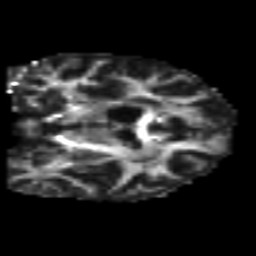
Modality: FA
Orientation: coronal
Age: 53
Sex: male
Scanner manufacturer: siemens
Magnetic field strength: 3 T
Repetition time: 4.987 s
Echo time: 0.0792 s